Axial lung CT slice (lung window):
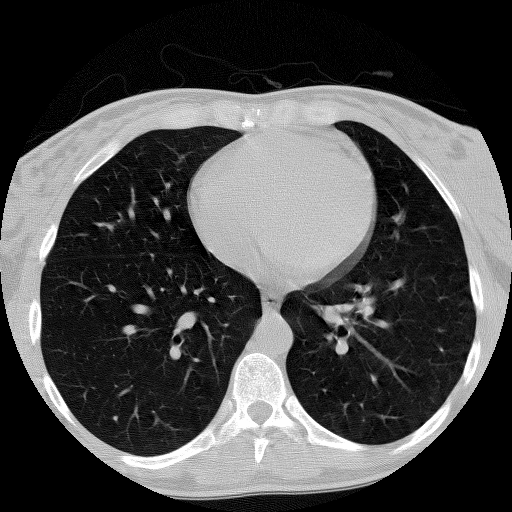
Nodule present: no